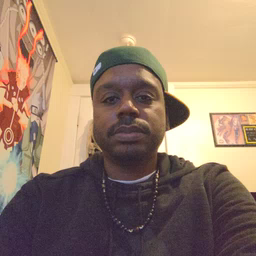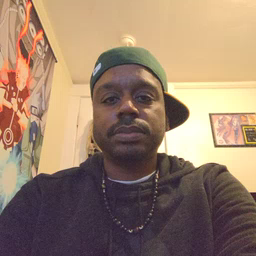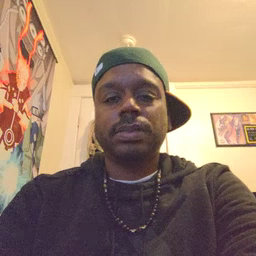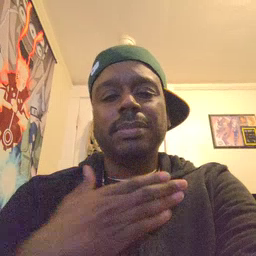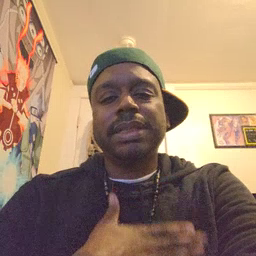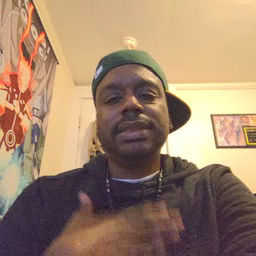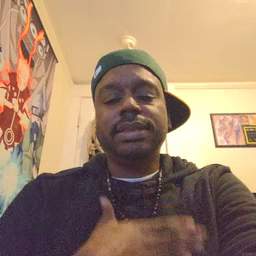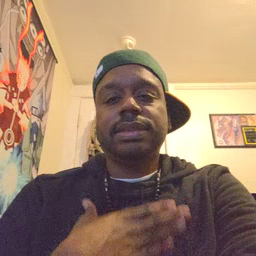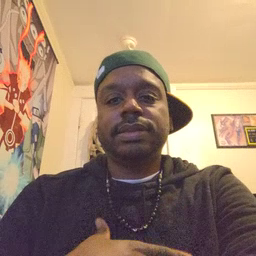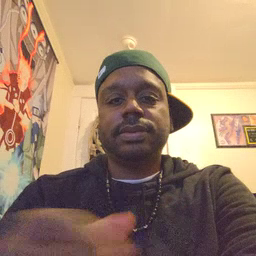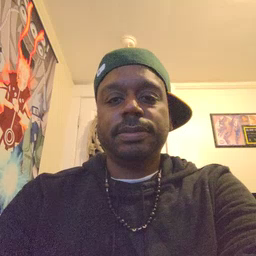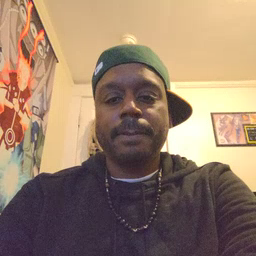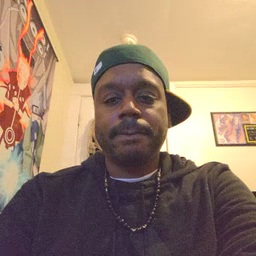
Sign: please